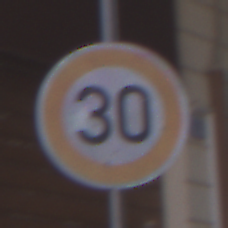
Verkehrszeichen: Geschwindigkeit30
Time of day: MorningAfternoon
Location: Outdoor (Urban)
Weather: PartlyCloudy
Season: NotSpecified
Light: Natural